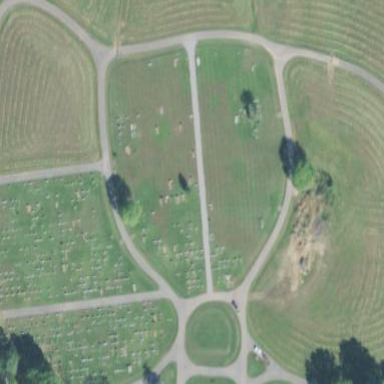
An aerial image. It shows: Cemetery.